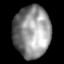
Tissue: lung
Cell type: Epithelial cells
Senescence score: 0.1828
Nuclear area (px): 1871
Mean DAPI intensity: 143.649